【题型】解答题　【知识点】平面几何　【难度】easy
已知：$\triangle ABC$ 与 $\triangle ADE$ 为等边三角形, $\triangle ADE$ 绕着点 $A$ 顺时针旋转。

(1) 如图1, 若 $\triangle ADE$ 旋转至点 $B$、$D$、$E$ 在同一直线上, 说明 $AD \parallel CE$ 的理由；

(2) 如图2, 在 $\triangle ADE$ 旋转的过程中, $BD$ 与 $CE$ 的夹角是否改变, 若不改变, 求出夹角的度数；若改变, 请说明理由。

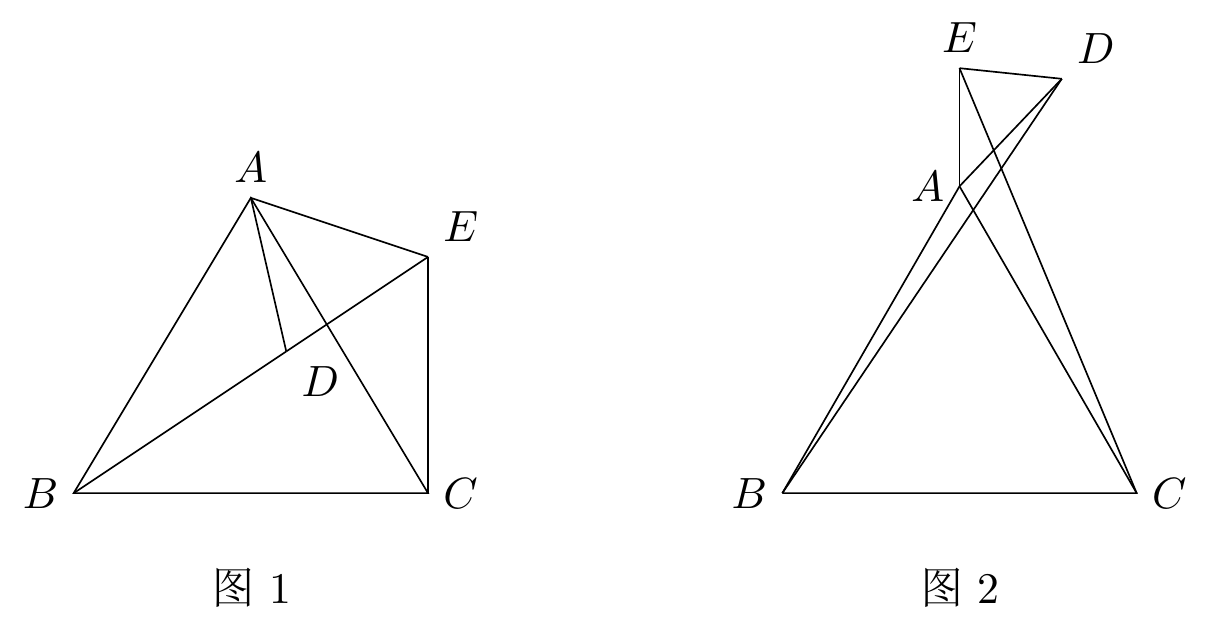
【解答】
解：(1) $\because$ $\triangle ABC$ 与 $\triangle ADE$ 为等边三角形,

$\therefore$ $AB = AC$, $AD = AE$, $\angle BAC = \angle DAE = \angle ADE = \angle AED = 60^\circ$,

$\therefore$ $\angle BAD = \angle CAE$, $\angle ADB = 120^\circ$,

在 $\triangle BAD$ 与 $\triangle CAE$ 中,

$\begin{cases}
AB = AC \\
\angle BAD = \angle CAE \\
AD = AE
\end{cases}$

$\therefore$ $\triangle BAD \cong \triangle CAE$(SAS),

$\therefore$ $\angle AEC = \angle ADB = 120^\circ$,

$\therefore$ $\angle BEC = 120^\circ - \angle AED = 120^\circ - 60^\circ = 60^\circ$,

$\therefore$ $\angle ADE = \angle BEC$,

$\therefore$ $AD // CE$；

(2) $BD$ 与 $CE$ 的夹角不改变。

理由：设 $CE$、$BD$ 交于 $F$, $AD$ 与 $EF$ 交于 $G$,

由 (1) 知 $\triangle BAD \cong \triangle CAE$,

$\therefore$ $\angle AEC = \angle ADB$,

$\therefore$ $\angle AGE = \angle DGF$,

$\therefore$ $\angle DFE = \angle DAE = 60^\circ$,

$\therefore$ $\angle CFB = \angle DFE = 60^\circ$,

故 $BD$ 与 $CE$ 的夹角不改变。
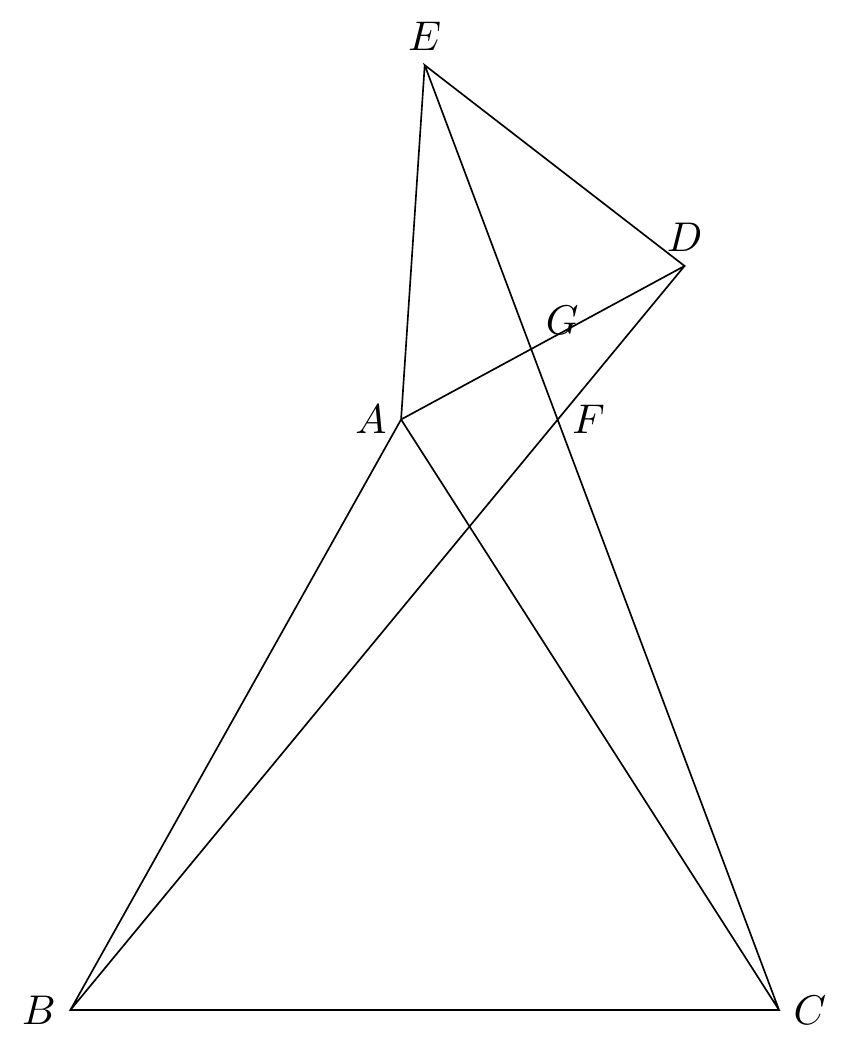